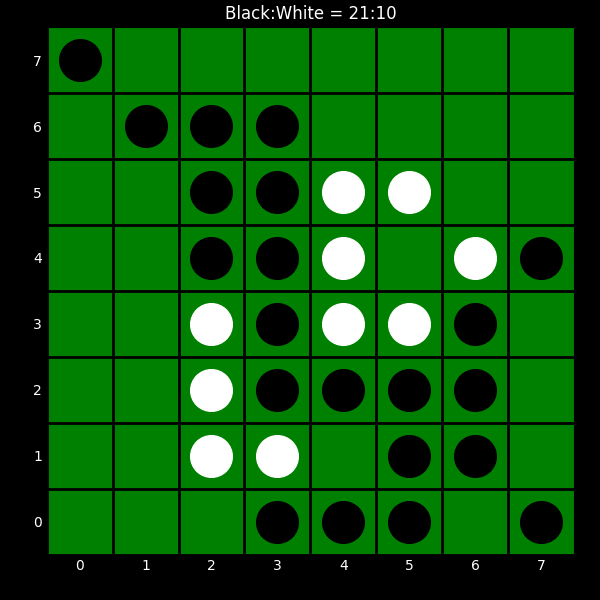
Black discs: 21
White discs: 10